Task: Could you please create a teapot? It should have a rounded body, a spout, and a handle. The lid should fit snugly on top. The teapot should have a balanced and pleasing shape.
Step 87:
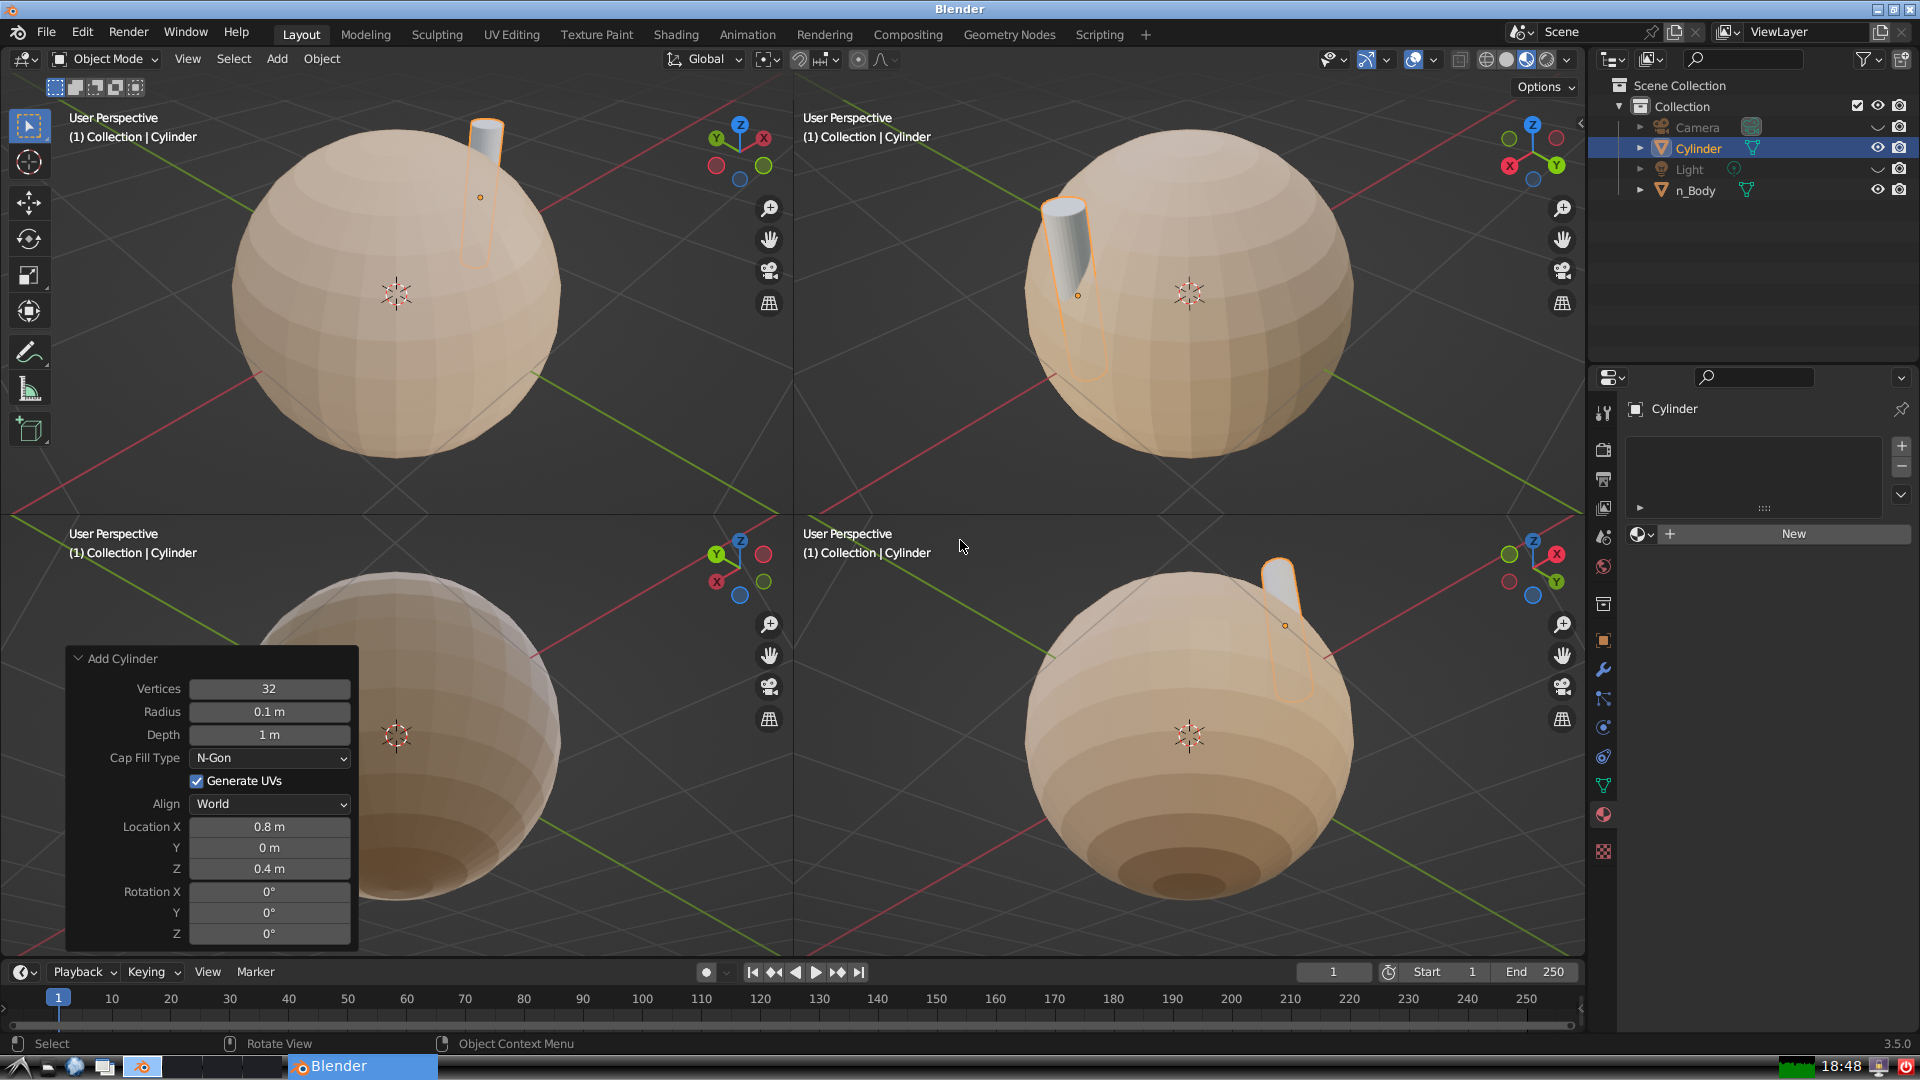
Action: {"key_press": ['Ctrl, Home']}